Field crop: tomato
Growth stage: 2
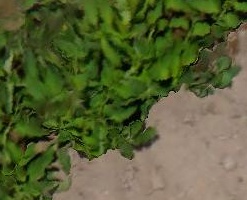
Species: tomato